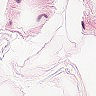
Metastatic tissue present: no